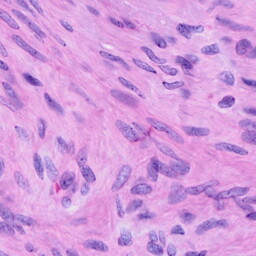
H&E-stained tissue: Cervix